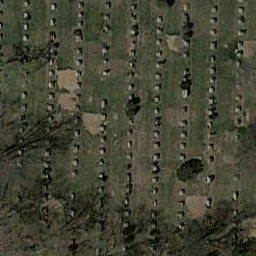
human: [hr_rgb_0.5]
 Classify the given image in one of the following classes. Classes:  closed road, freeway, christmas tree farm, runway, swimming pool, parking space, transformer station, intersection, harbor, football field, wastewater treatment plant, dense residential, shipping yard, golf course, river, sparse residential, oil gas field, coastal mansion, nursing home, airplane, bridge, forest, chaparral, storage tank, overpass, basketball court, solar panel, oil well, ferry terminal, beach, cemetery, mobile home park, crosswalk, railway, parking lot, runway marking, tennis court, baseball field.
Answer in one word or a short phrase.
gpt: cemetery